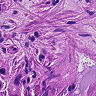
Metastatic tissue present: yes